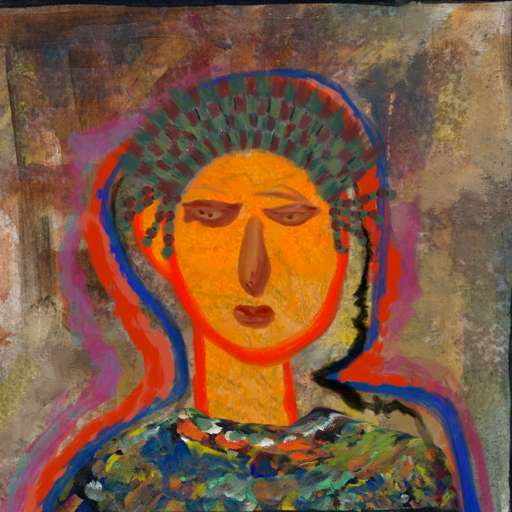
Background: Mosgoul, Head And Neck Front: Sisters, Face Front: Pious_Lady, Bust: An_Impression, Hair Front: Experience, Head Accessory: After_Raid_Crown, Second Necklace: Blank, Necklace: Blank, Baby: Blank